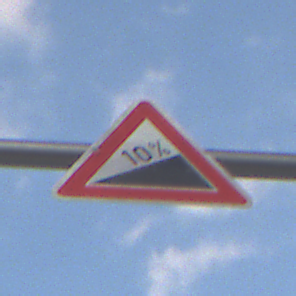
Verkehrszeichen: Steigung10
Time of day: SunriseSunset
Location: Outdoor (Nature)
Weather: PartlyCloudy
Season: NotSpecified
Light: Natural